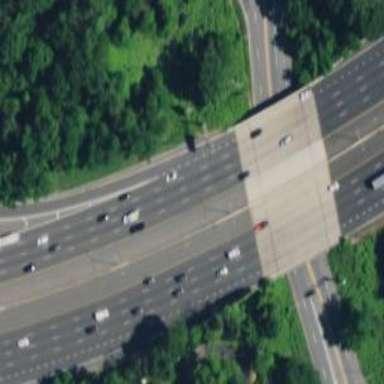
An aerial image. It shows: Asphalt motorway.